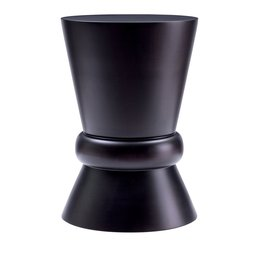
Label: furniture